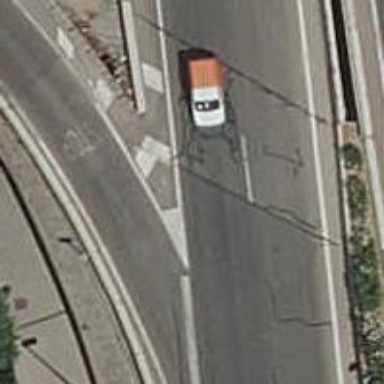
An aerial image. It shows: Road with stop sign.